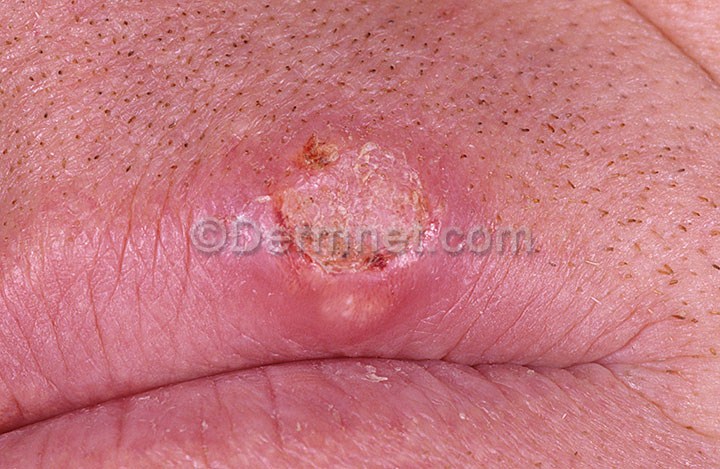
Disease: Seborrheic Keratoses and other Benign Tumors